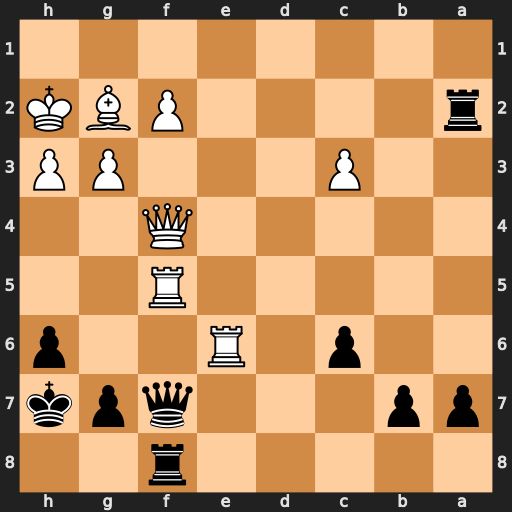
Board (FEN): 5r2/pp3qpk/2p1R2p/5R2/5Q2/2P3PP/r4PBK/8
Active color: b
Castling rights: -
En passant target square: -
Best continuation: Qxf5 Be4 Rxf2+ Qxf2 Qxe4